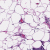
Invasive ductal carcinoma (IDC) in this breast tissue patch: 1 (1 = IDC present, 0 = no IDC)